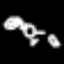
Label: frog